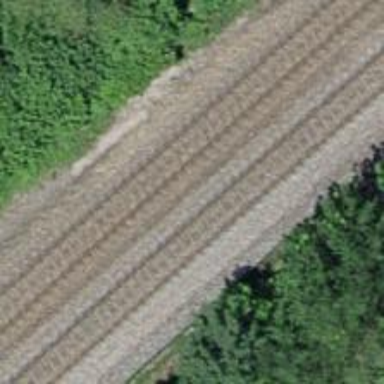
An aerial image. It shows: Single rail track for railway.